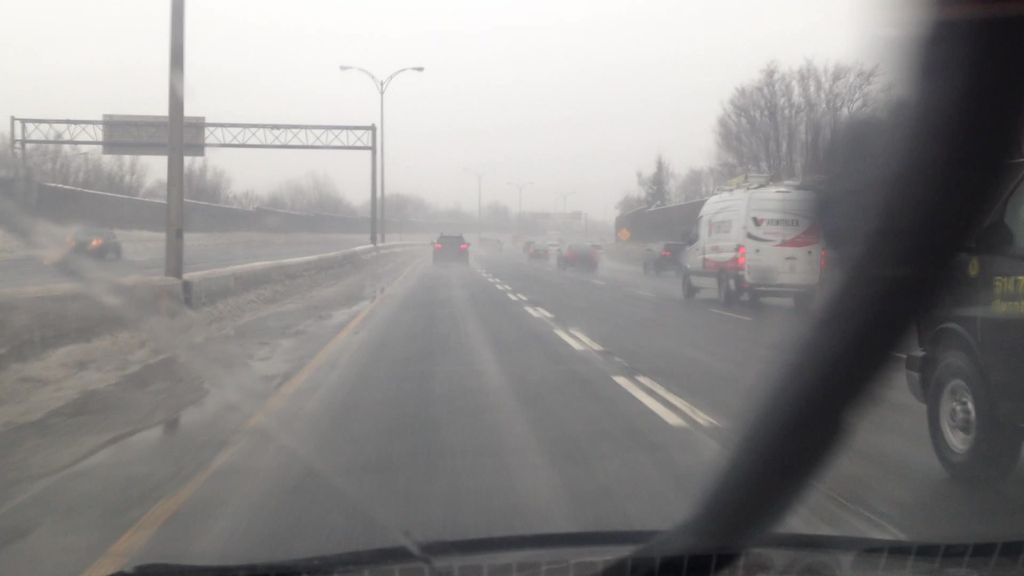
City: montreal